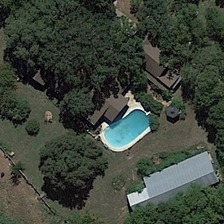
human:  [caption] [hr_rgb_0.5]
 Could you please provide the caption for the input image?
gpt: two buildings and a swimming pool are surrounded by some green trees .

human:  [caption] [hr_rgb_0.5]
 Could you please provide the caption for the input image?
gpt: two buildings and a swimming pool are surrounded by some green trees .

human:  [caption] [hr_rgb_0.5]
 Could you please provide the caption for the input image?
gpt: two buildings and a swimming pool are surrounded by some green trees .

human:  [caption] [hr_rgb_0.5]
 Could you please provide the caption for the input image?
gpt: two buildings and a swimming pool are surrounded by some green trees .

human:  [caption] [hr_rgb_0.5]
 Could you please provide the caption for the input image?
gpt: two buildings and a swimming pool are surrounded by some green trees .